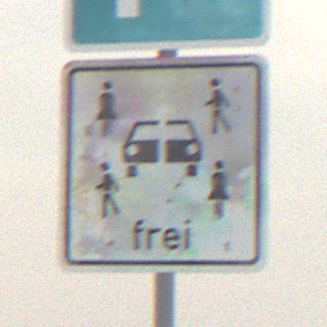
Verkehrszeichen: CarsharingfahrzeugeFrei
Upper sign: Parken
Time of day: MorningAfternoon
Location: Outdoor (Nature)
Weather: Overcast
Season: Winter
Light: Natural